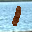
Label: 1